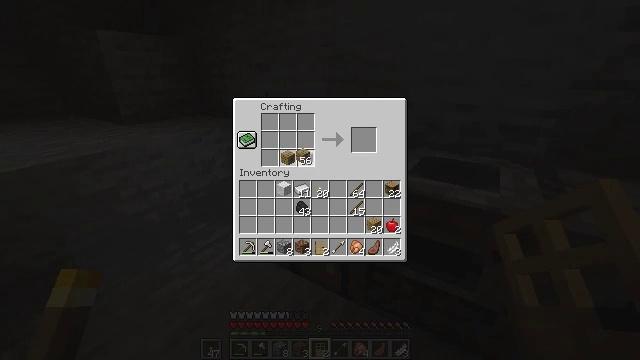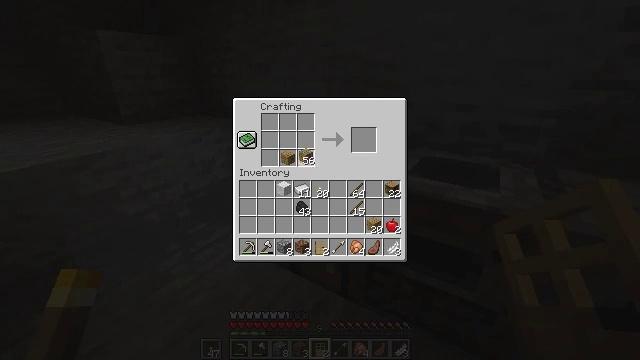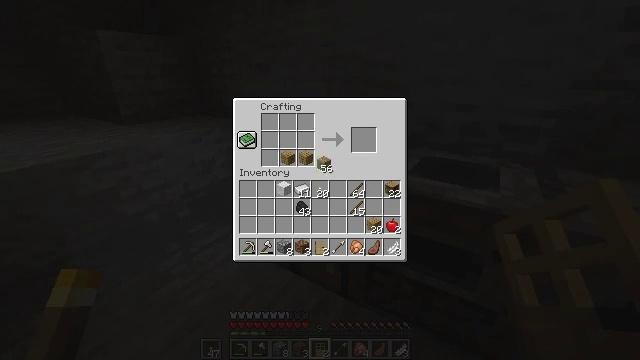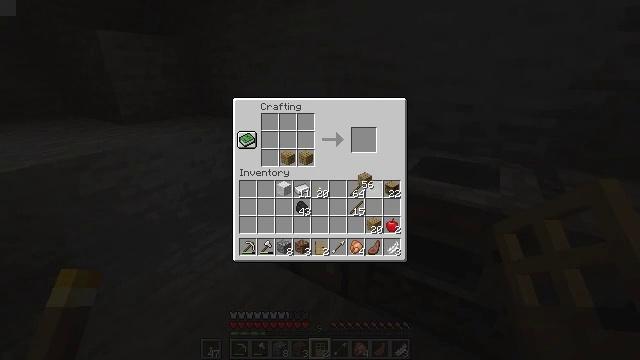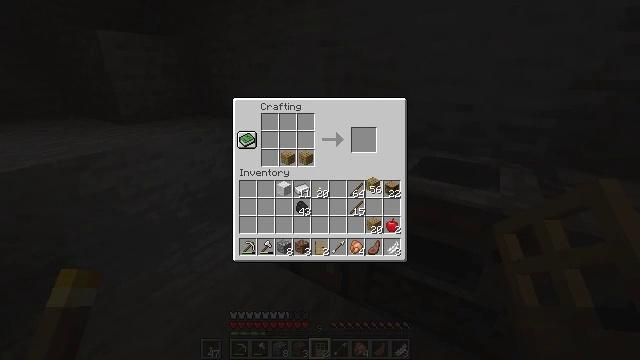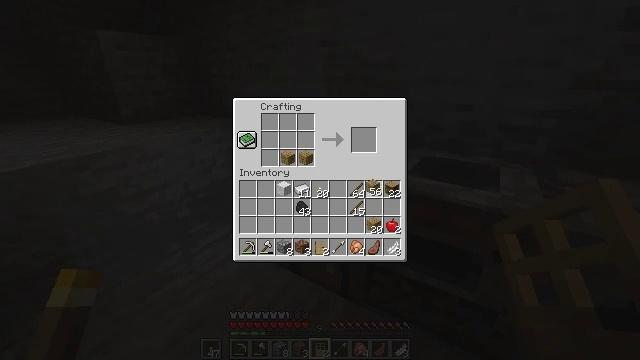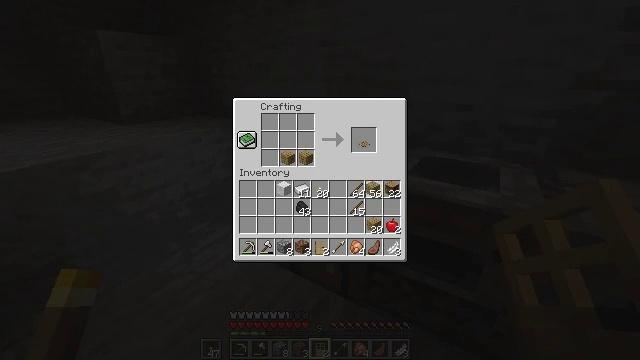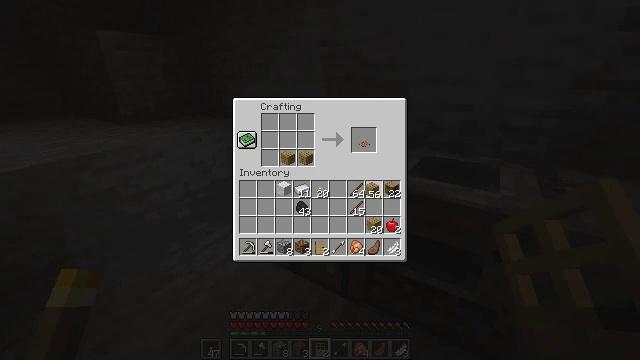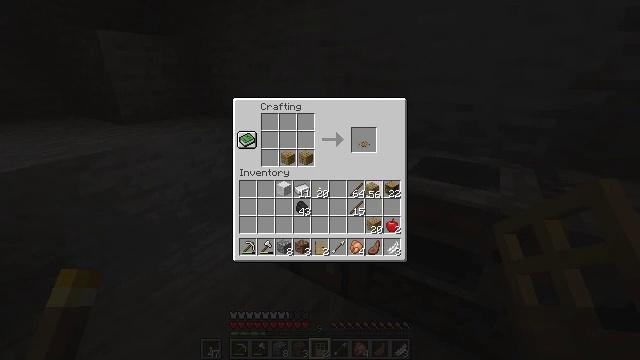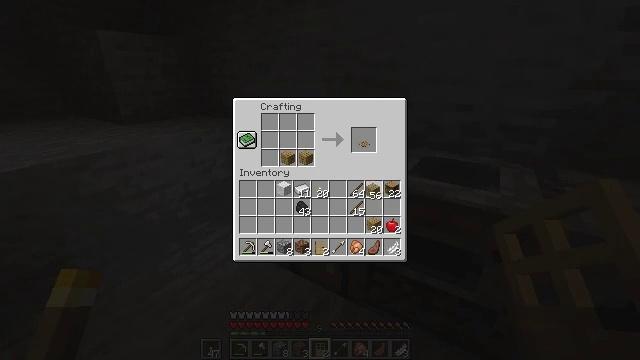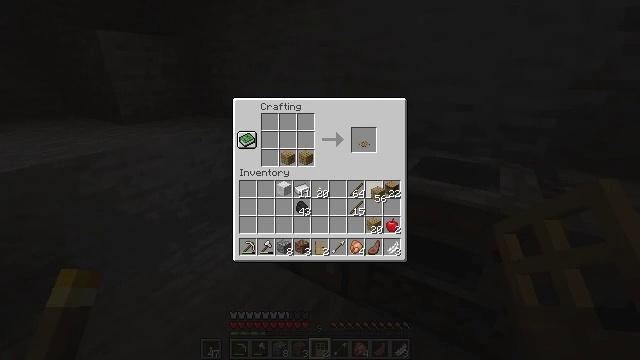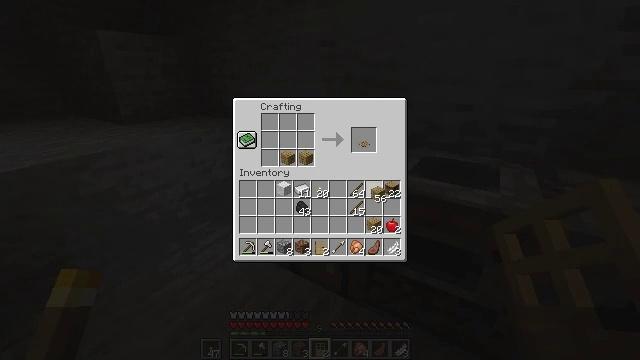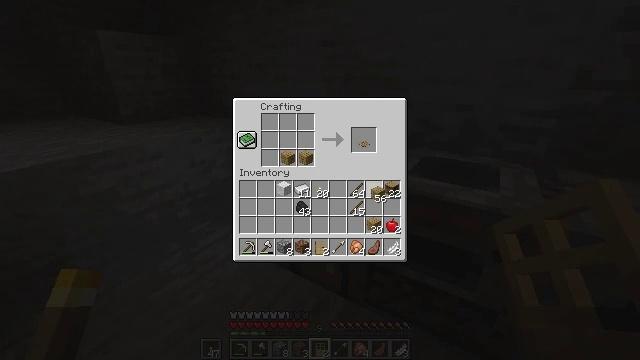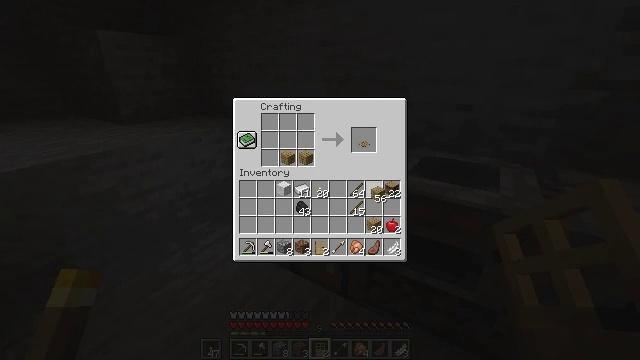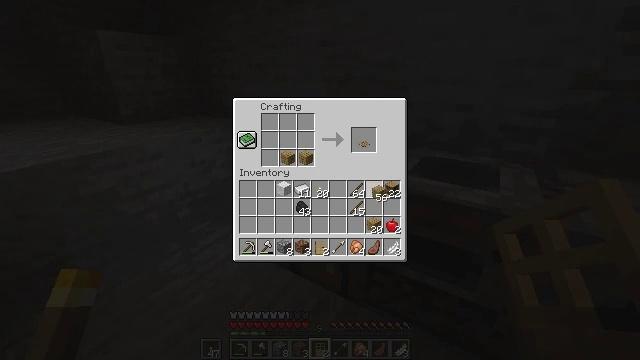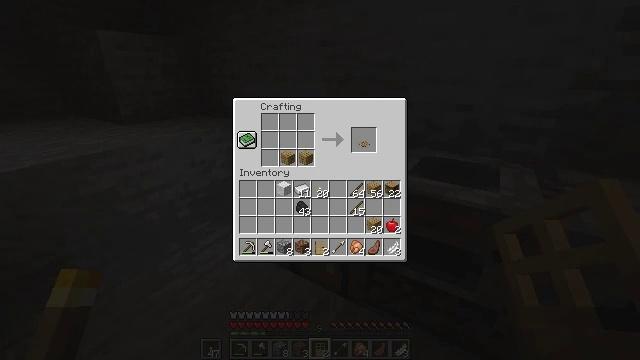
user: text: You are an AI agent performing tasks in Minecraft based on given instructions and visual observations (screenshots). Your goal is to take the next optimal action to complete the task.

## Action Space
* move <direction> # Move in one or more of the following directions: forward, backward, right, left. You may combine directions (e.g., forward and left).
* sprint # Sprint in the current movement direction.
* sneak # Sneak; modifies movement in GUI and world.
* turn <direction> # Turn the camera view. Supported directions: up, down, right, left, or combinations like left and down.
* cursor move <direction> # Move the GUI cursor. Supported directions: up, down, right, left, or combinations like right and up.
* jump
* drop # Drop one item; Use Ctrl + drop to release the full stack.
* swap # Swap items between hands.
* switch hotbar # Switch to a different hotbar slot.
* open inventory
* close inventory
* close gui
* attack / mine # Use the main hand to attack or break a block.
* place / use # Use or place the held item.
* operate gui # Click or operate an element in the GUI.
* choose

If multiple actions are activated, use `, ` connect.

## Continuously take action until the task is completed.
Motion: motion action
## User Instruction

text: Craft an oak pressure plate.
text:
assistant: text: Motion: no_op
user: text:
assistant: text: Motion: cursor move right and down
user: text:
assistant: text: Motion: cursor move right and down
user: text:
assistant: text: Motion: cursor move right
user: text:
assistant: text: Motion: no_op
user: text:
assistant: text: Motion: no_op
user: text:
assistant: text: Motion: no_op
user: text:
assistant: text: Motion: no_op
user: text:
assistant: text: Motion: no_op
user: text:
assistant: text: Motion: no_op
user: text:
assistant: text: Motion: no_op
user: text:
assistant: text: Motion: operate gui
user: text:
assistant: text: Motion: operate gui
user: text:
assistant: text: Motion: operate gui
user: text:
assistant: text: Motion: cursor move up
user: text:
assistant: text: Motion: cursor move up
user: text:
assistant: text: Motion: sneak
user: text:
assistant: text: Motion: sneak
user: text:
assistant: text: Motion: sneak
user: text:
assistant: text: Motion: sneak
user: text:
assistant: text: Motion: sneak
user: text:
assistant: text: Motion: sneak
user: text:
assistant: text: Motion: cursor move left and down
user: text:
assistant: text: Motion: cursor move left and down
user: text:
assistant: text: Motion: cursor move down
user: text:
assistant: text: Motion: no_op
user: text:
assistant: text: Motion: no_op
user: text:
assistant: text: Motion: sneak, cursor move left
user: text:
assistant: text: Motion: sneak, cursor move left
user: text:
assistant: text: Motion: no_op